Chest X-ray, AP view. Patient: 46 years old, sex M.
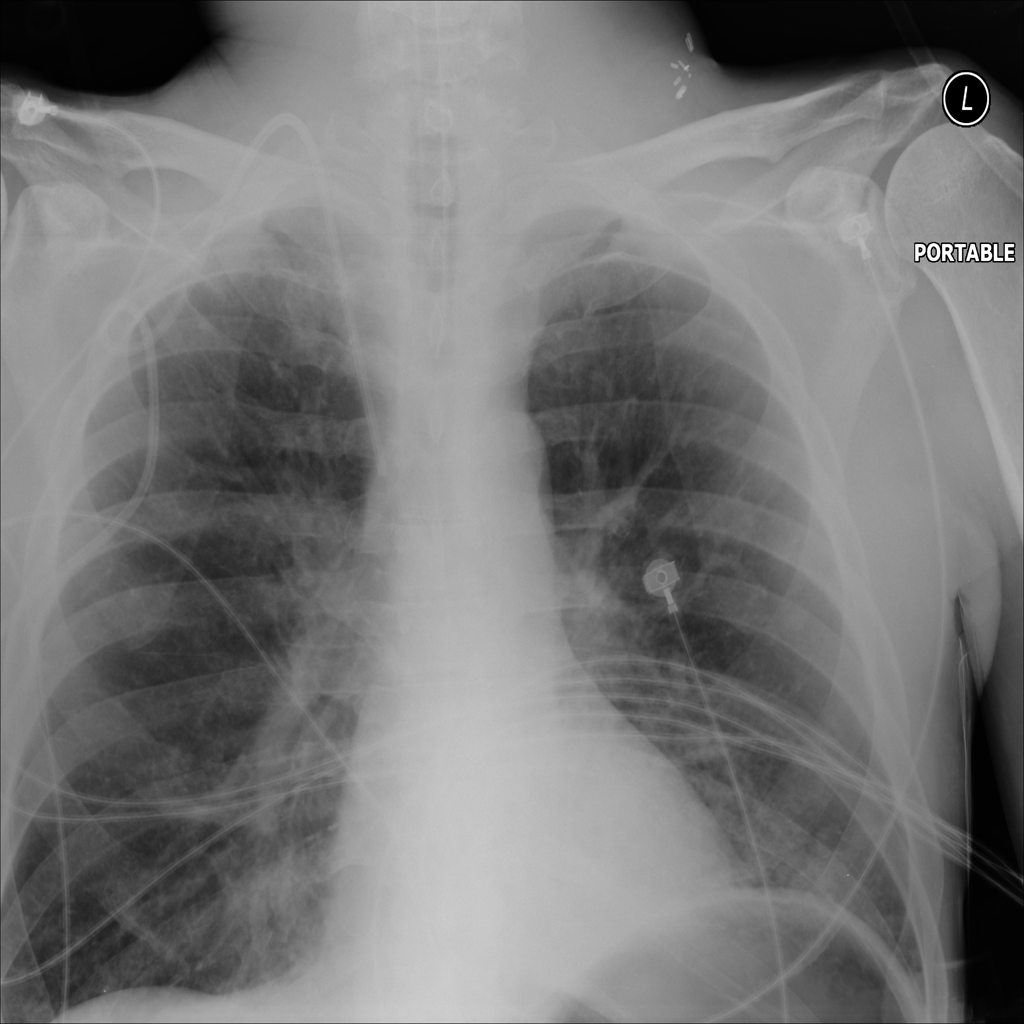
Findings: Atelectasis